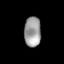
Tissue: skin
Cell type: Epithelial cells
Senescence score: 0.2712
Nuclear area (px): 490
Mean DAPI intensity: 157.443